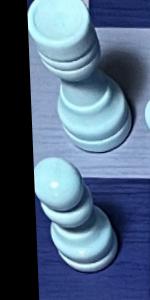
Label: Pawn_White